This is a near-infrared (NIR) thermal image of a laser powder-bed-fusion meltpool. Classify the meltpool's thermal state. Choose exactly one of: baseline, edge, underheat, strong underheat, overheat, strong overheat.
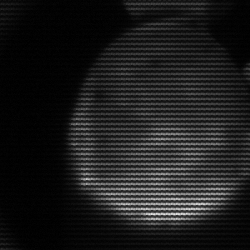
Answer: edge